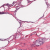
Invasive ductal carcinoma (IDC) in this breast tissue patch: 0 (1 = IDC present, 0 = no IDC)